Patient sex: M
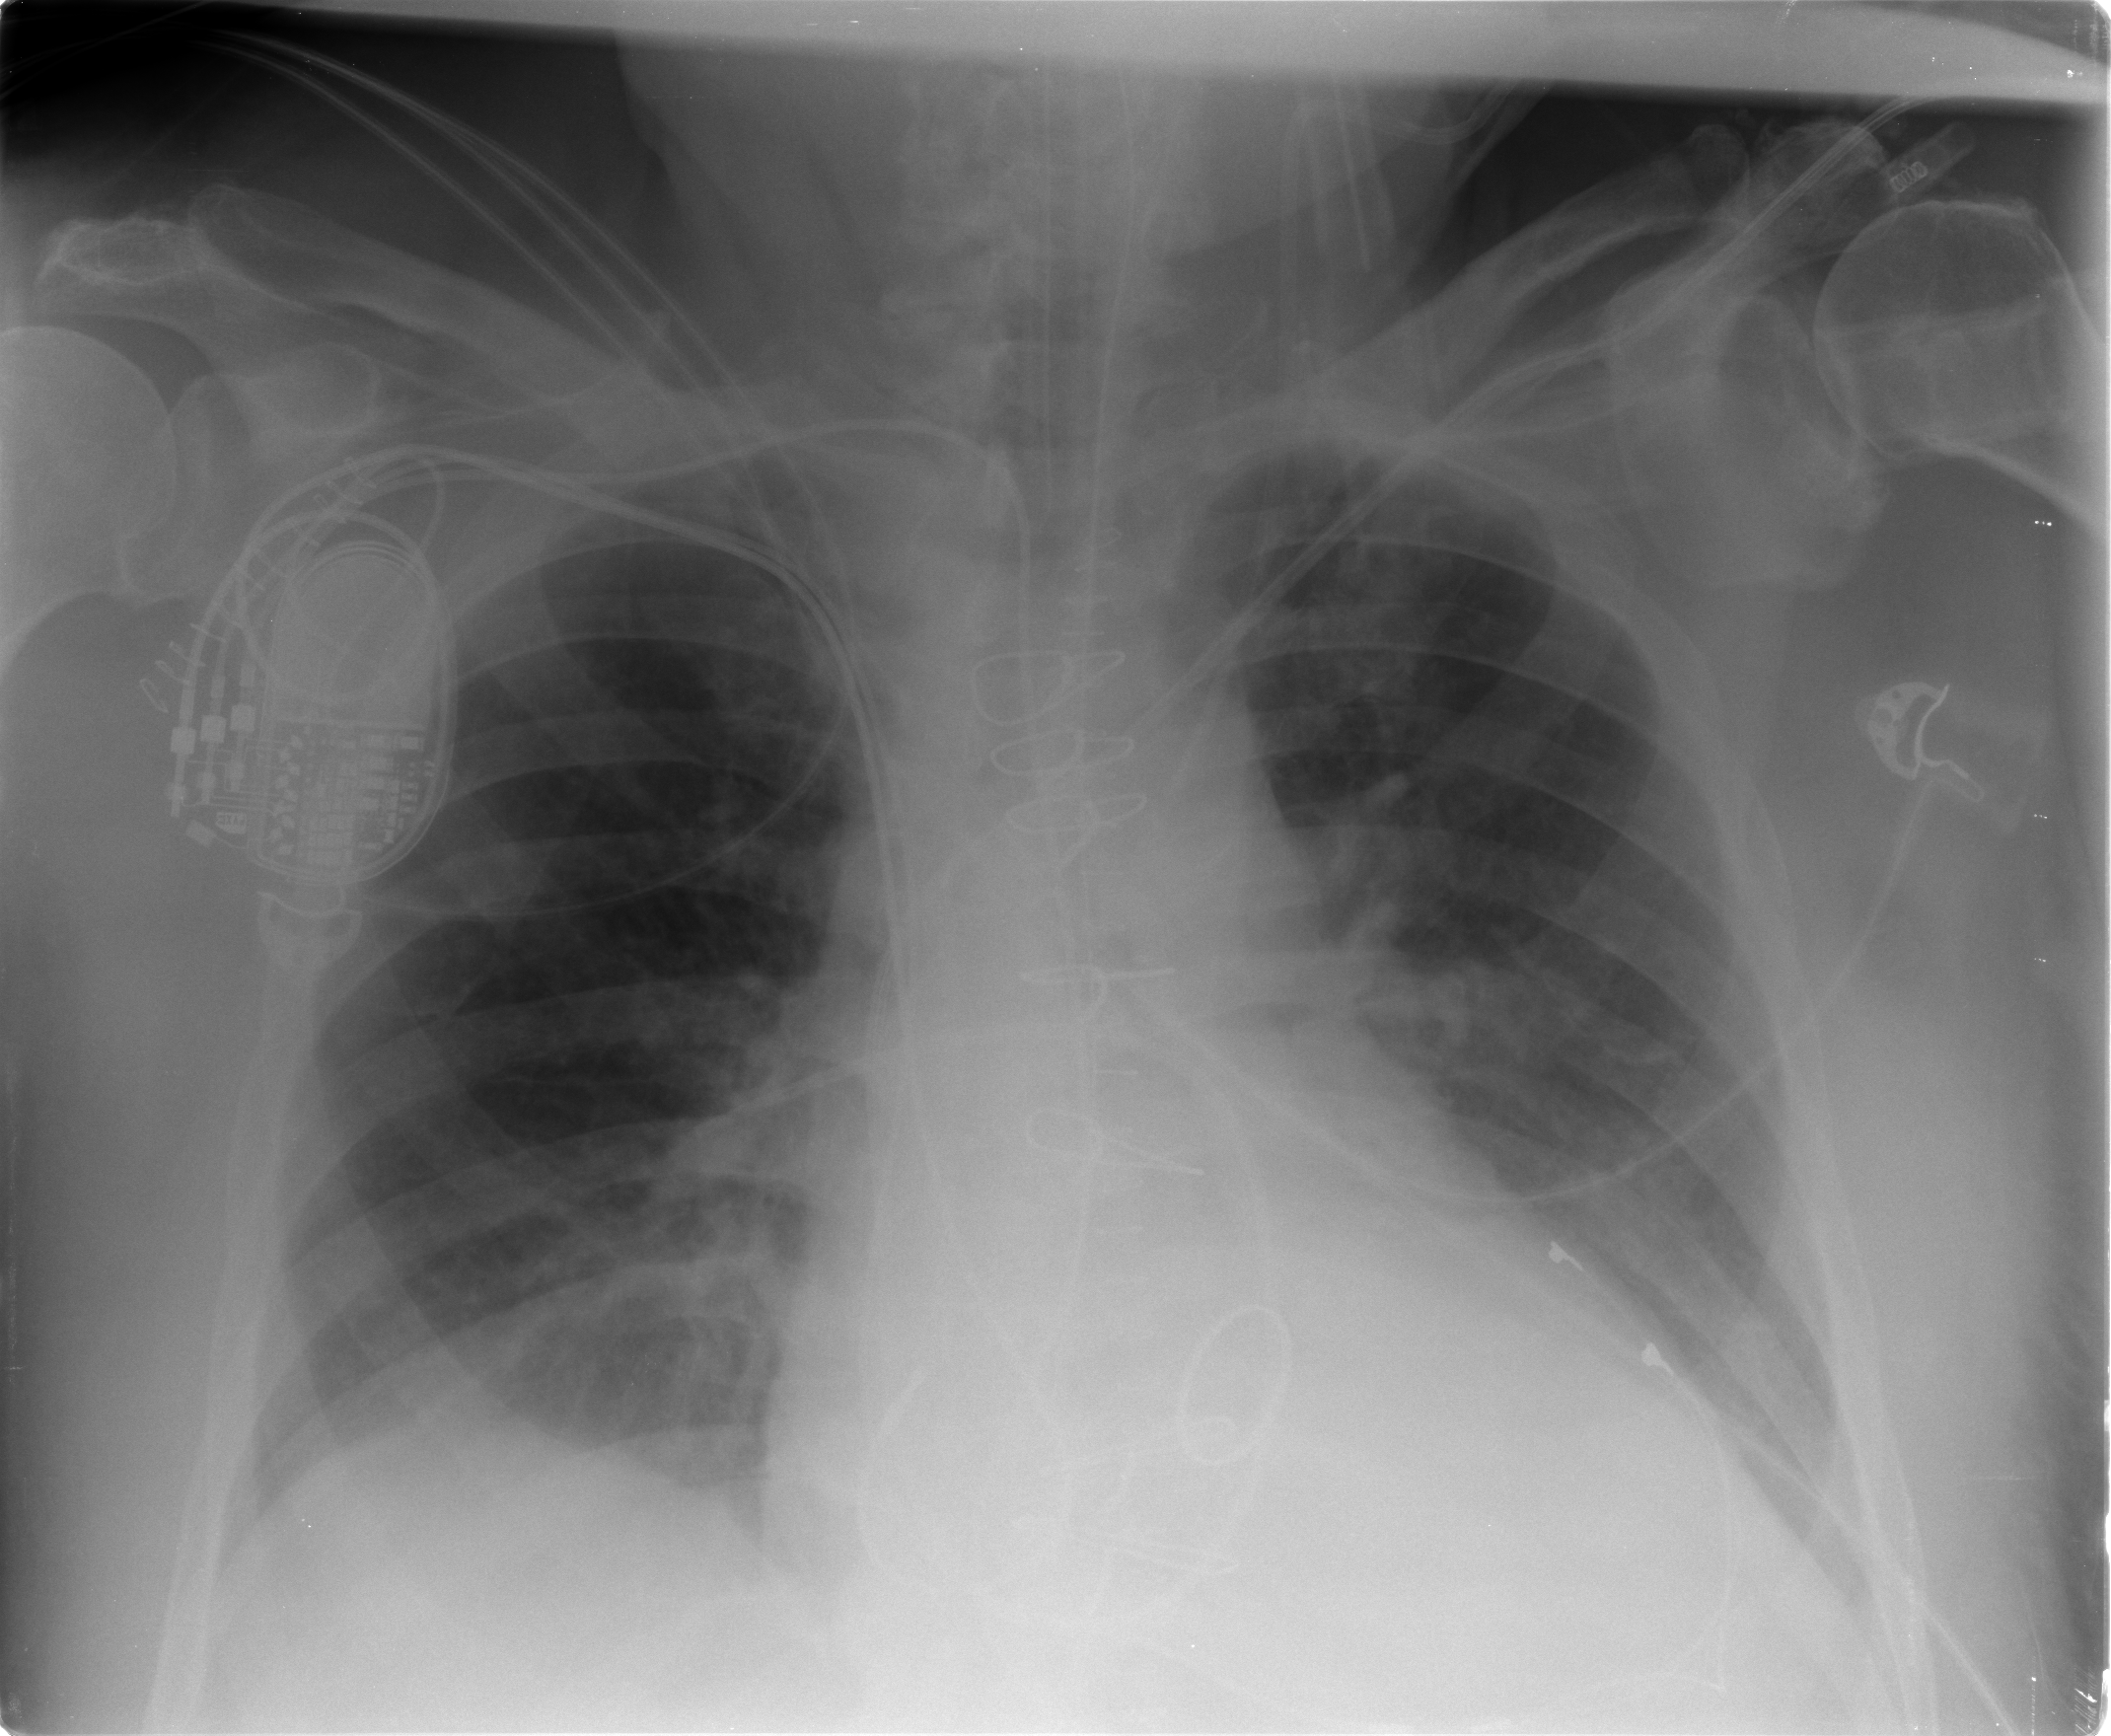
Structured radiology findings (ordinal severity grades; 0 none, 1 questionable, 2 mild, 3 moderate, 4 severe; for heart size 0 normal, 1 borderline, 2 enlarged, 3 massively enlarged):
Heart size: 2
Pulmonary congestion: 2
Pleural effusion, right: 1
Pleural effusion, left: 1
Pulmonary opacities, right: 0
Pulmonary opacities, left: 0
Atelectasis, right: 0
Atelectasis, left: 1